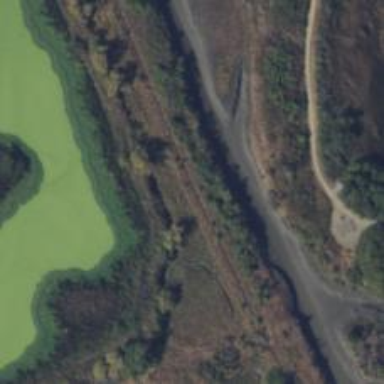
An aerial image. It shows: Abandoned railway.